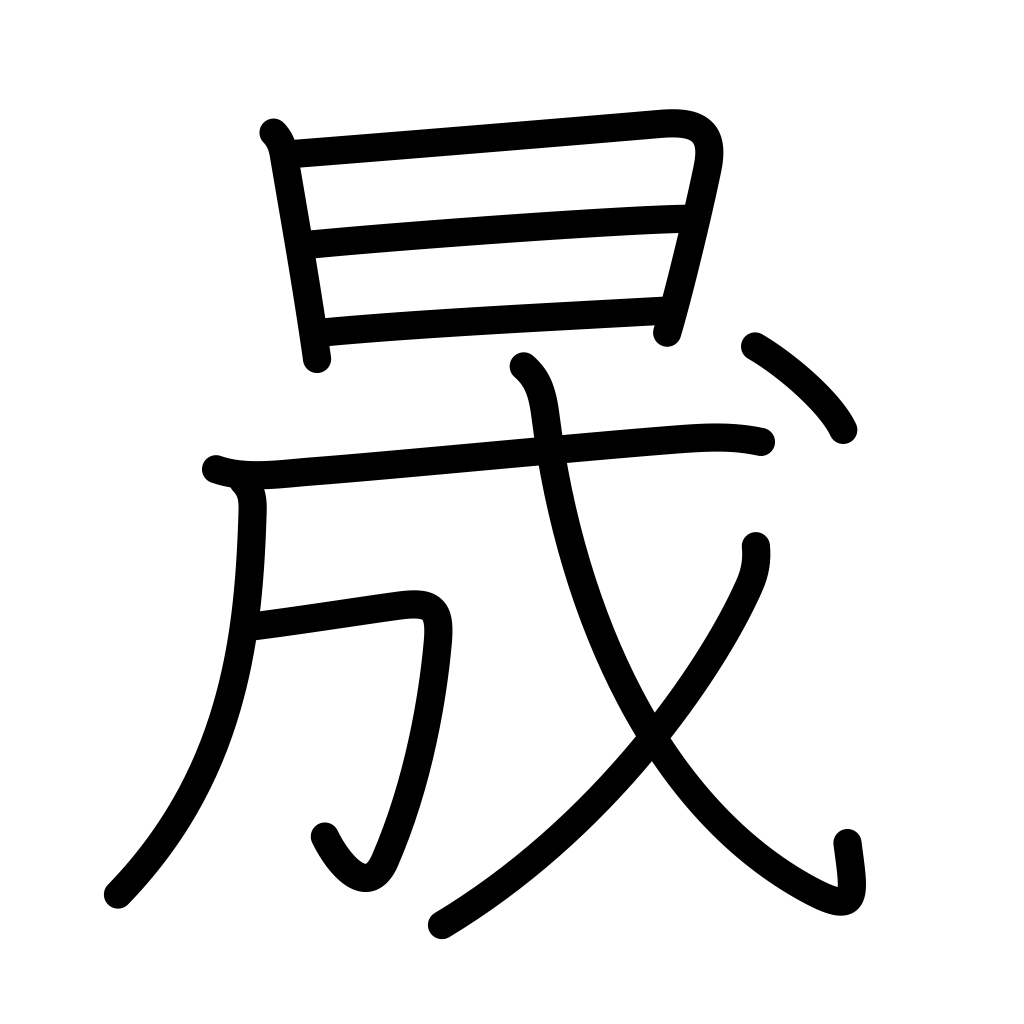
Meaning: clear